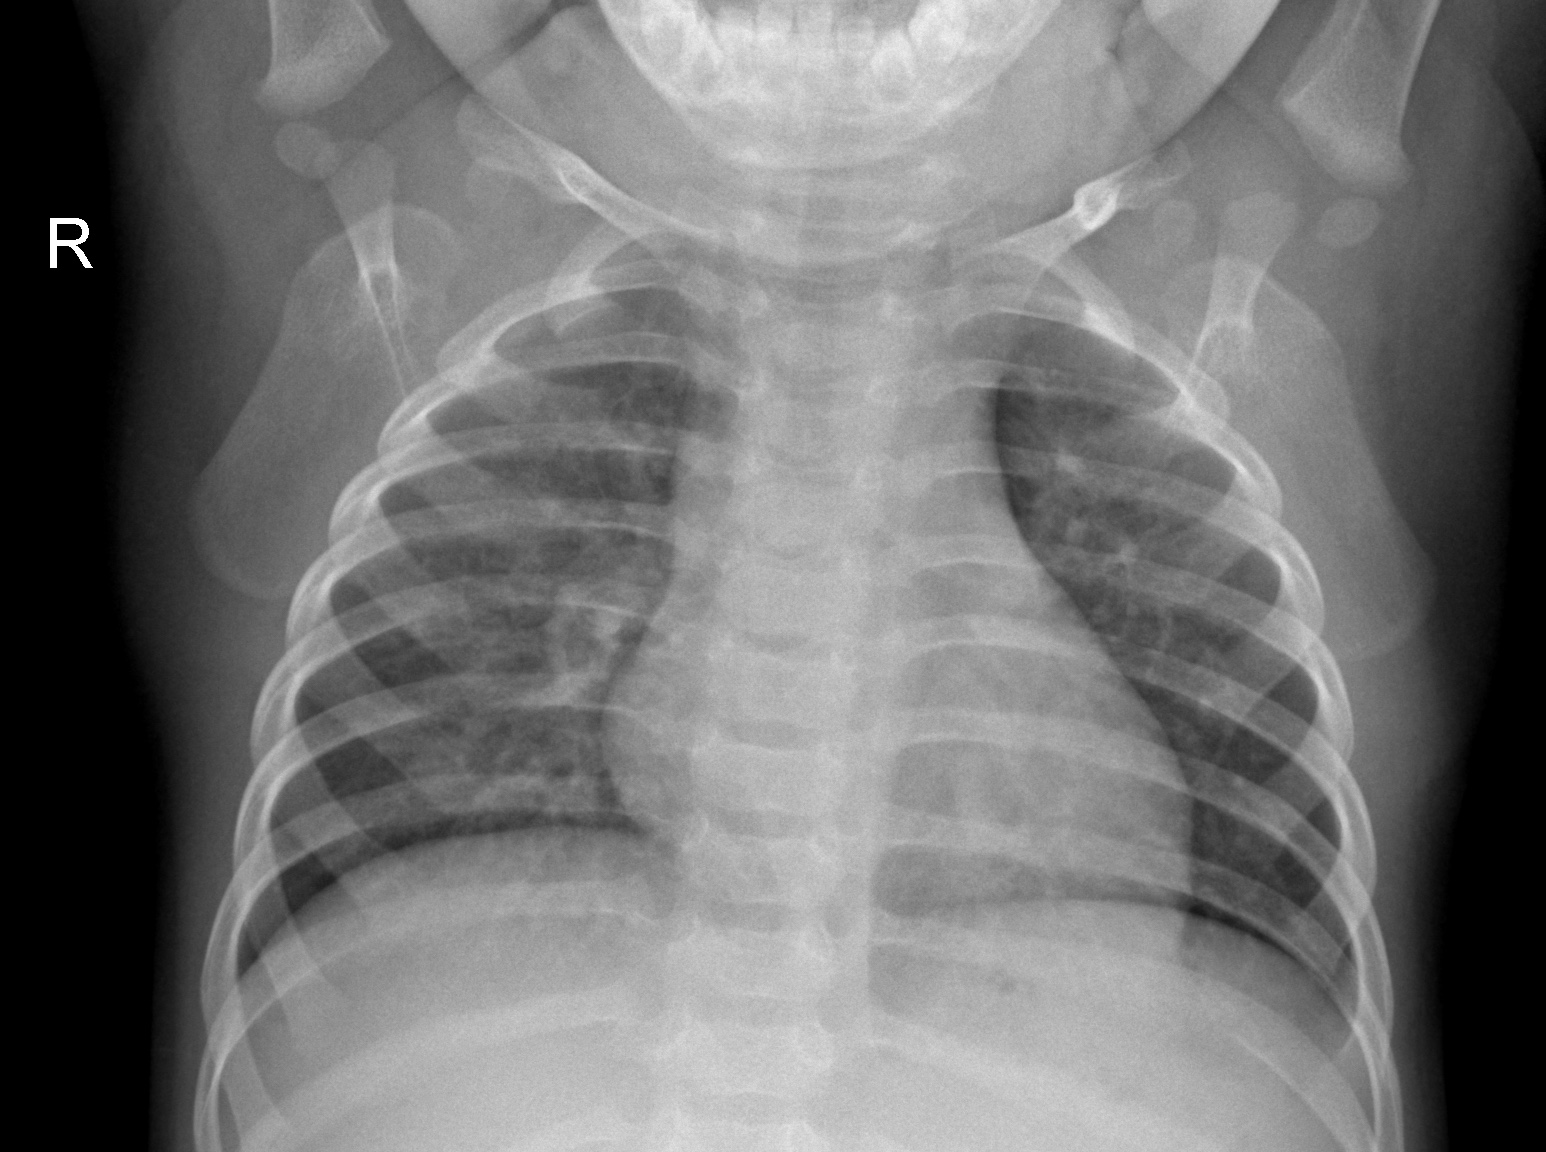
Diagnosis: NORMAL